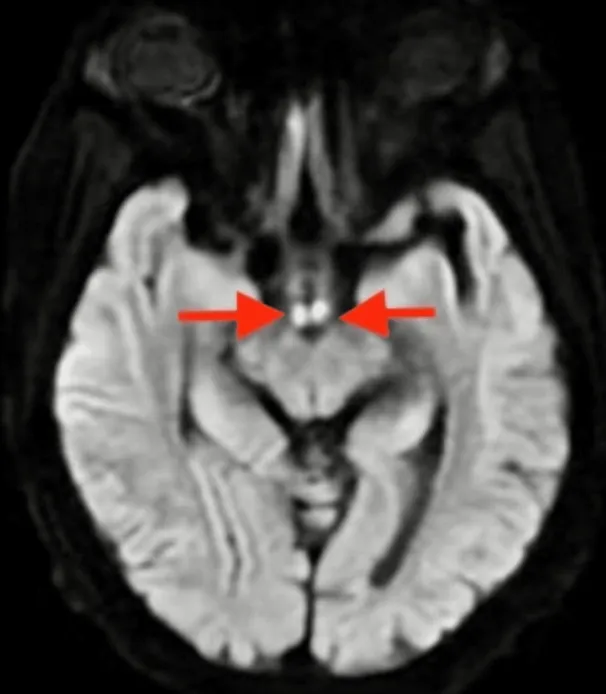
Non-contrasted MRI, axial view, DWI highlighting bright areas of high signal intensity affecting the mammillary bodies bilaterally (red arrows). . DWI: Diffusion-weighted imaging.
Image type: radiology (mri)